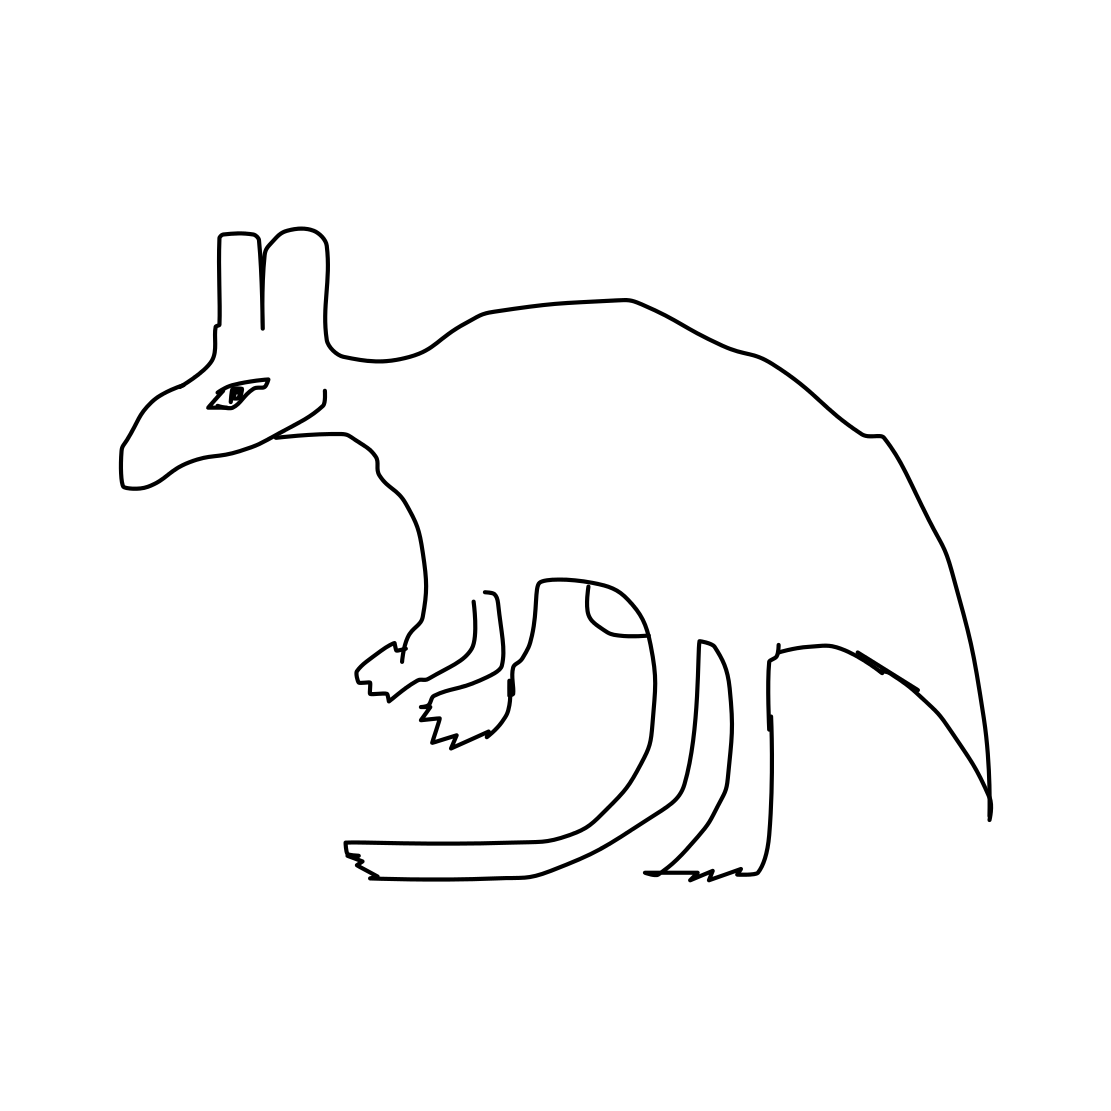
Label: kangaroo